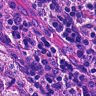
Metastatic tissue present: no